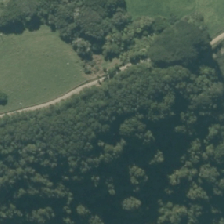
Land cover: indigenous_forest